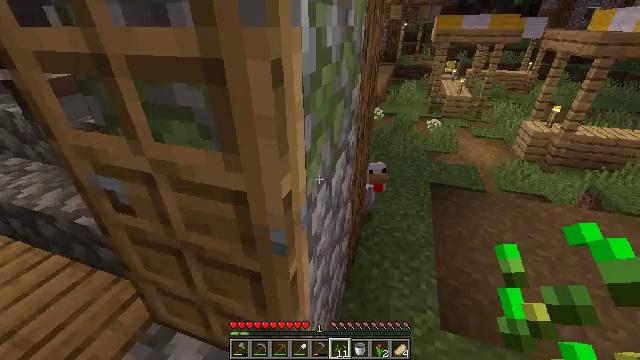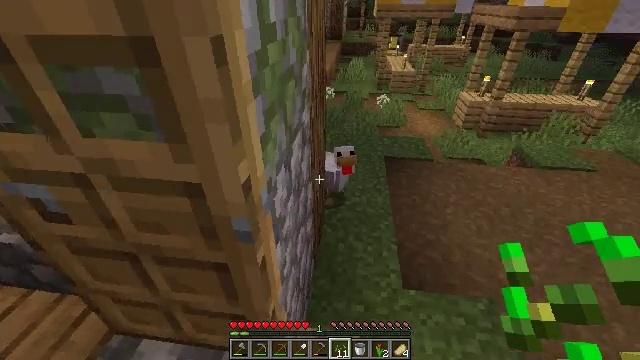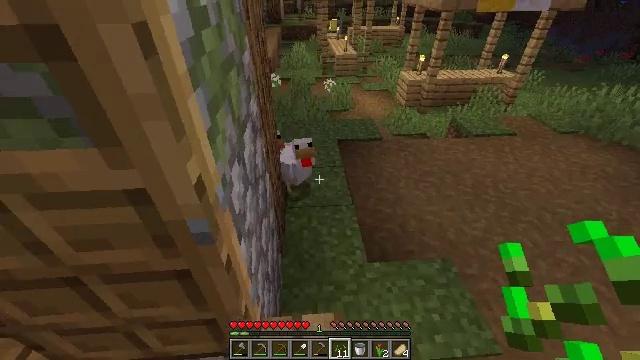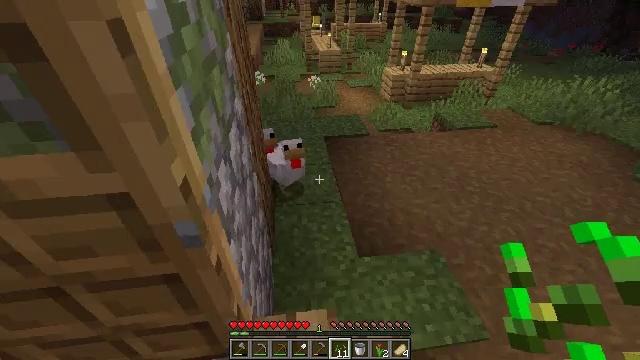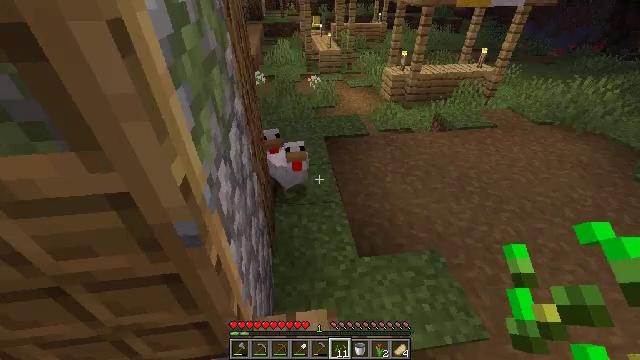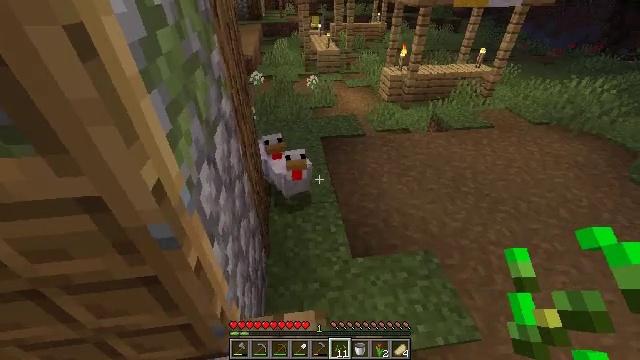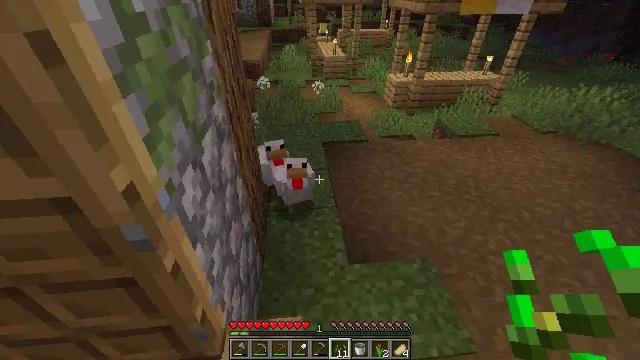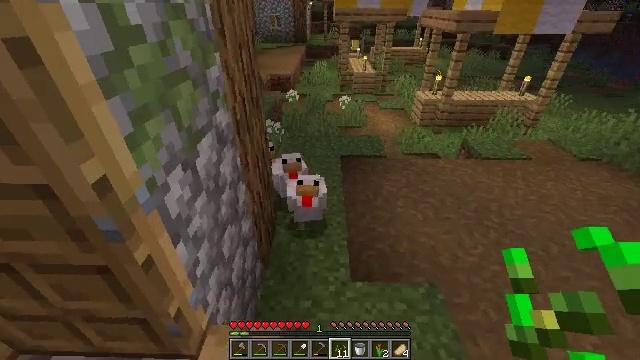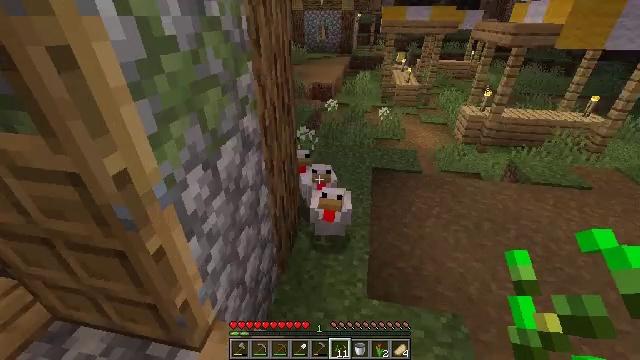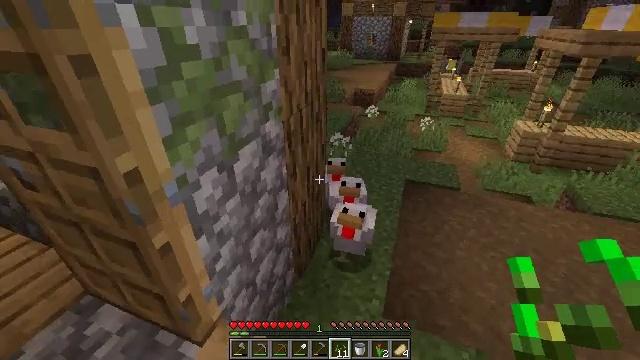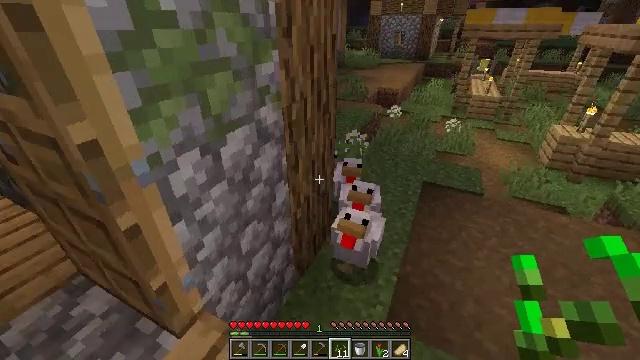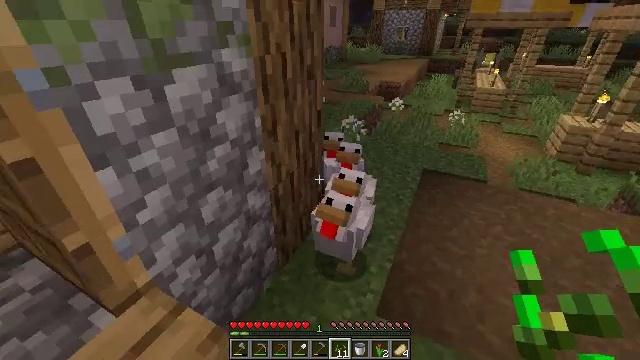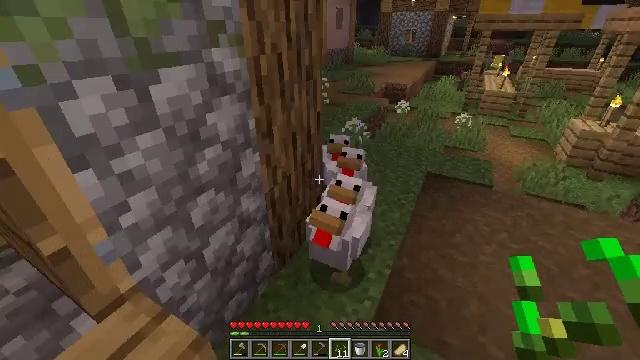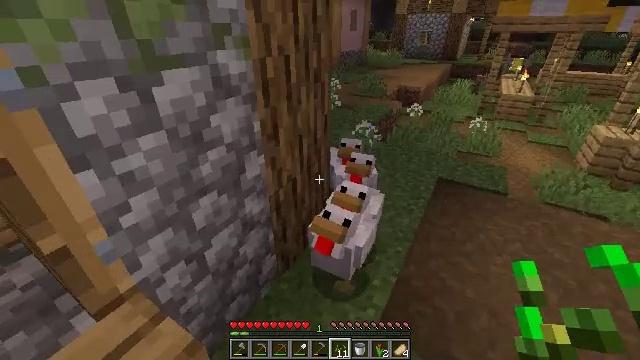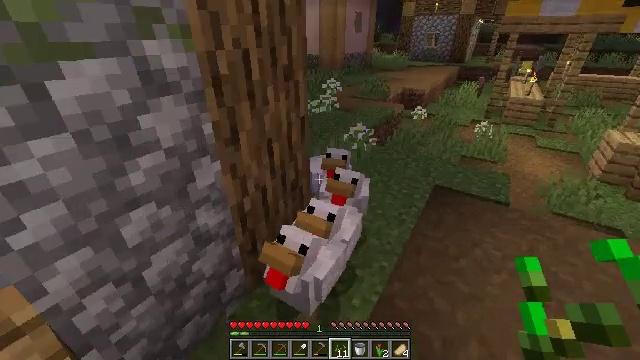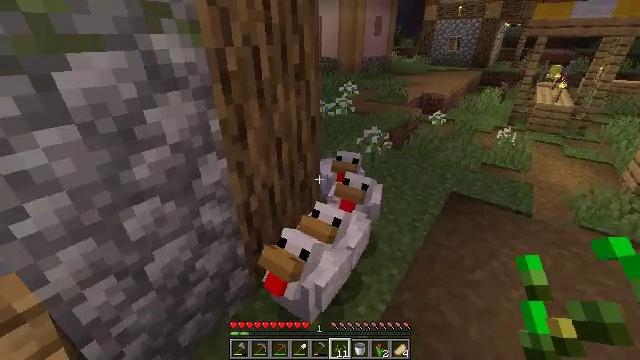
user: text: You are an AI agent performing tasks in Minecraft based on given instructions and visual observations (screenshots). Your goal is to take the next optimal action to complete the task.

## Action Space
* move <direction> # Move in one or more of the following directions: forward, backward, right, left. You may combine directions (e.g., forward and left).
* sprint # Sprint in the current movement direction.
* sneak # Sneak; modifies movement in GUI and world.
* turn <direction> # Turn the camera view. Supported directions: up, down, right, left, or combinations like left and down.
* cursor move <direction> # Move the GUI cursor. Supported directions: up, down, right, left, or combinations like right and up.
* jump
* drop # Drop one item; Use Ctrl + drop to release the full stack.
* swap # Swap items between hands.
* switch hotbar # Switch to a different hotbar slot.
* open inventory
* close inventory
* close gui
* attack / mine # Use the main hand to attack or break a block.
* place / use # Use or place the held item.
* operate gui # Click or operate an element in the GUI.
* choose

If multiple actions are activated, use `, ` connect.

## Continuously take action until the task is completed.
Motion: motion action
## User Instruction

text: Attack the oak stairs to recycle them.
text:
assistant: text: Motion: turn right and down
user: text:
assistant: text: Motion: turn right and down
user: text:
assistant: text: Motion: turn right
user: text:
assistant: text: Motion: no_op
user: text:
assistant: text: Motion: move right
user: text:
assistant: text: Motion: move right, turn left and up
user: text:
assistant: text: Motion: move right, turn left and up
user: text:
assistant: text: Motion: move forward and move right, turn left and up
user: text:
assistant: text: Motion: move forward and move right, turn left and up
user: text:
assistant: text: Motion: move forward and move right, turn left
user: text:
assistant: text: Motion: move forward and move right
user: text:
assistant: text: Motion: move forward and move right, turn left
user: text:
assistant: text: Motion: move forward and move right, turn left
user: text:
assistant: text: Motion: move forward and move right, turn left
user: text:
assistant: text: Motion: move forward and move right, turn left
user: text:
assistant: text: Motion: move forward and move right, turn left and up
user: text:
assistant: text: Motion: turn left and up
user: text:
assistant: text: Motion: turn left and up
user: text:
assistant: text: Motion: turn left
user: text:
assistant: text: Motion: turn left
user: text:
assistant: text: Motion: move forward, turn left
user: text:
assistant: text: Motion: move forward and move left
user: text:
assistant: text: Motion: move forward and move left, turn left
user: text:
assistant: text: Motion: move forward and move left
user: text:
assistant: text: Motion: move forward and move left
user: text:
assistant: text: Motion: move forward and move left
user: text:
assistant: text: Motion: move forward and move left
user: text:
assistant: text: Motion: move forward
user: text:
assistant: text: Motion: move forward and move left, turn right
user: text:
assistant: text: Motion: move forward and move left, turn right